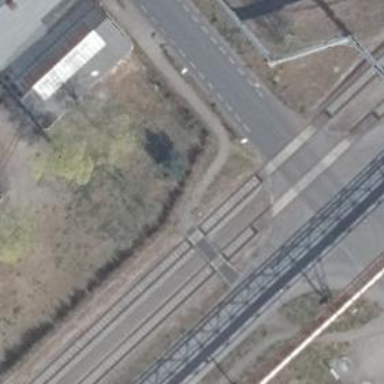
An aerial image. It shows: Crossing for the railway.